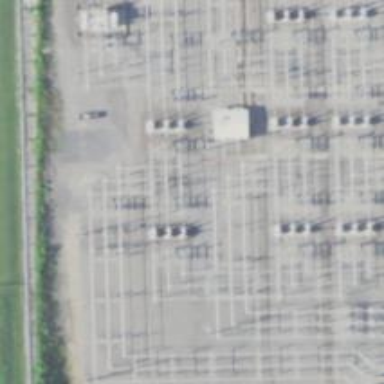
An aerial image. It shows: Switch used for power control.